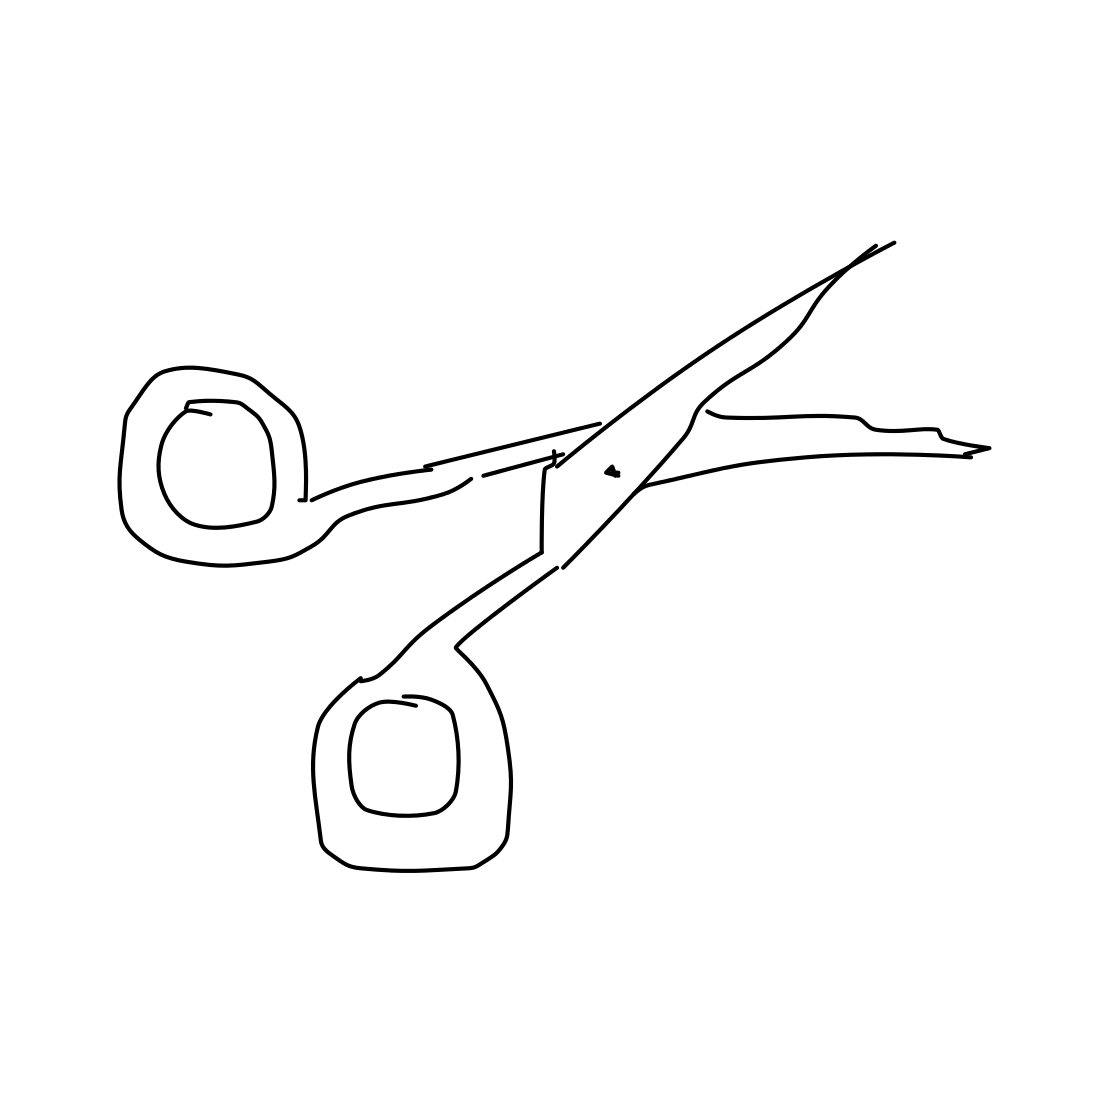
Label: scissors